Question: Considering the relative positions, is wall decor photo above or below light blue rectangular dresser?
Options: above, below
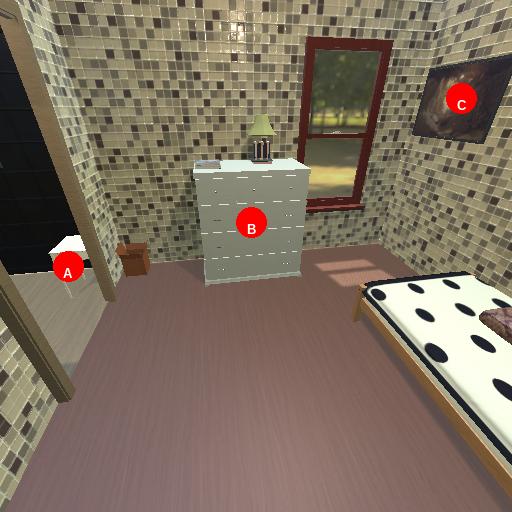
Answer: above